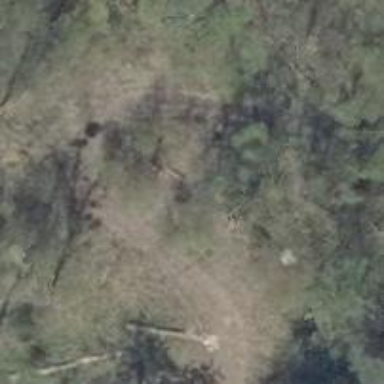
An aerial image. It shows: Hunting stand.